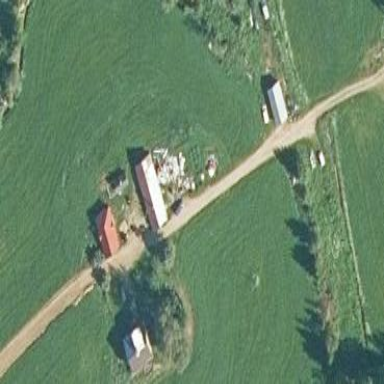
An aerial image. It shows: Farmyard area.